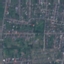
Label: Residential